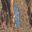
Label: 1